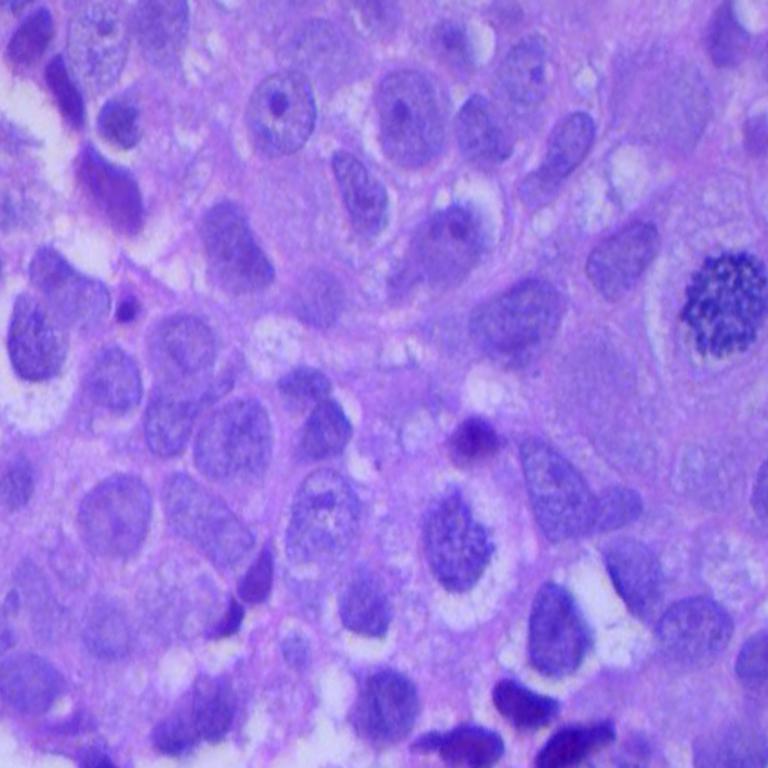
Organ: lung
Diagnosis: squamous carcinomas